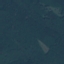
Label: Forest